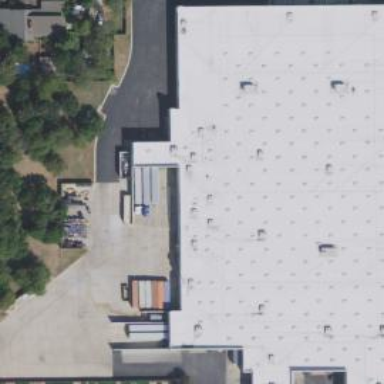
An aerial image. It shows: Commercial building housing supermarket.